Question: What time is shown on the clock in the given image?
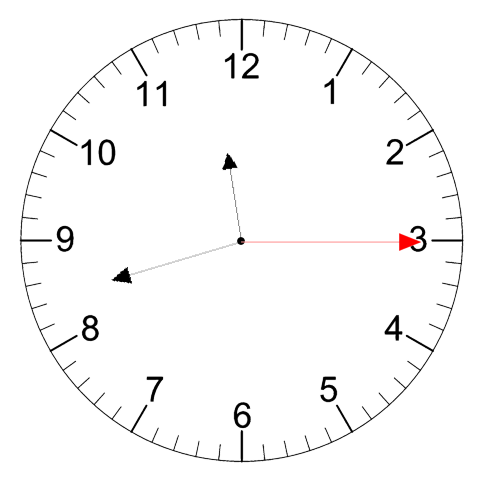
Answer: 11:42:15